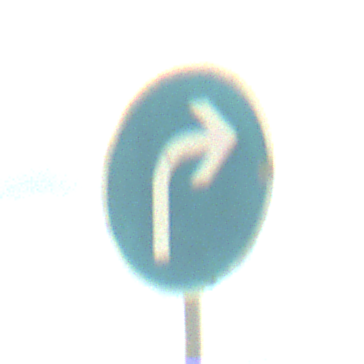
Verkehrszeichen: VorgeschriebeneFahrtrichtungRechts
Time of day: Midday
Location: Outdoor (RoadRail)
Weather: PartlyCloudy
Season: NotSpecified
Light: Natural